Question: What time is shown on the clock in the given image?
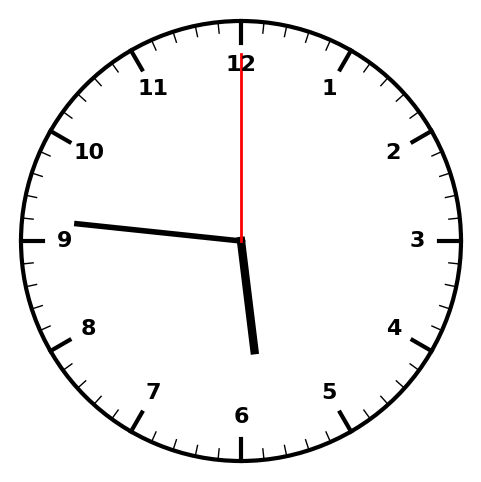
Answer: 05:46:00